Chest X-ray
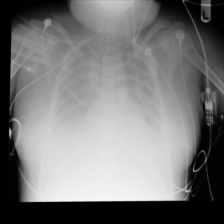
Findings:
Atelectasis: negative
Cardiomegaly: negative
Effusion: negative
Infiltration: positive
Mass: negative
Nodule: negative
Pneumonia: positive
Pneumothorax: negative
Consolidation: negative
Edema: negative
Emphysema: negative
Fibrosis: negative
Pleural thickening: negative
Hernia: negative